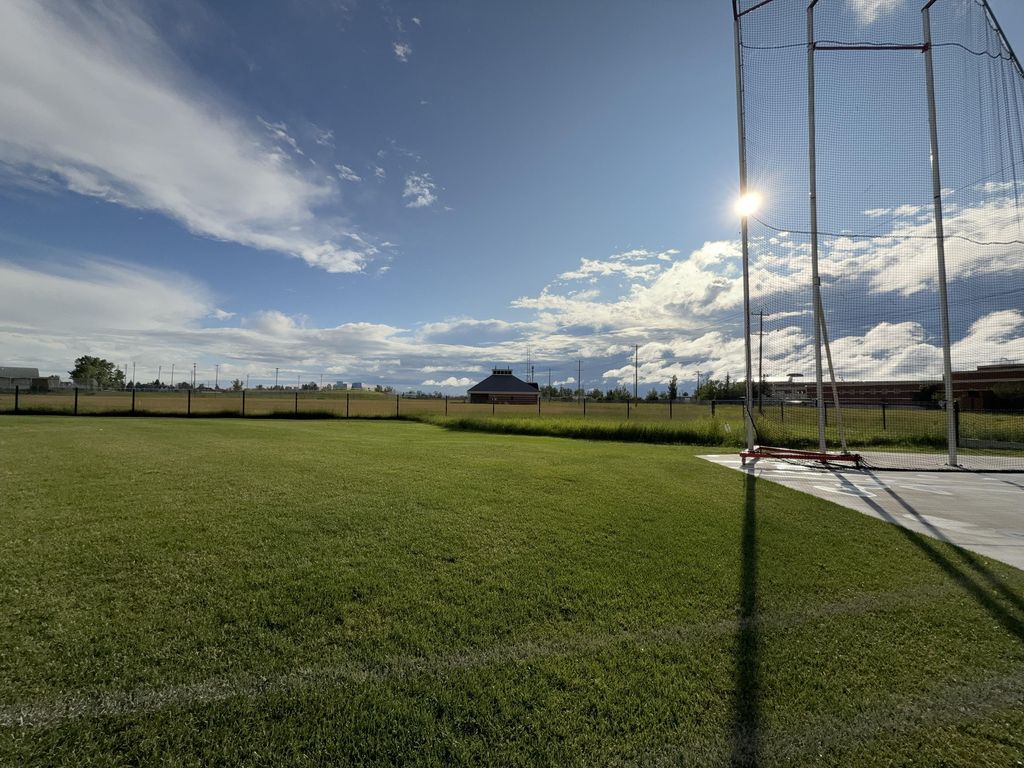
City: calgary